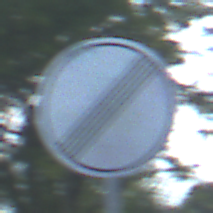
Verkehrszeichen: EndeSaemtlicherBegrenzungen
Umgebung: Outdoor, Nature
Tageszeit: MorningAfternoon
Wetter: PartlyCloudy
Licht: Natural
Jahreszeit: NotSpecified
Kontrast: MediumContrast